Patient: sex M, age 60
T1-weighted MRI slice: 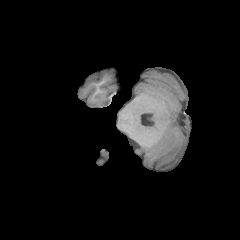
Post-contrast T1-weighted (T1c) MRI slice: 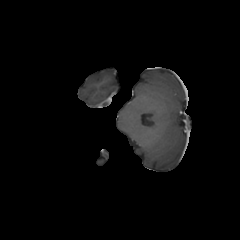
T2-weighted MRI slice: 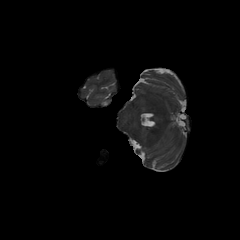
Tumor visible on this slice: no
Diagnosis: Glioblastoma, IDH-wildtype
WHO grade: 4